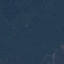
Land use / land cover: Forest